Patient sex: M
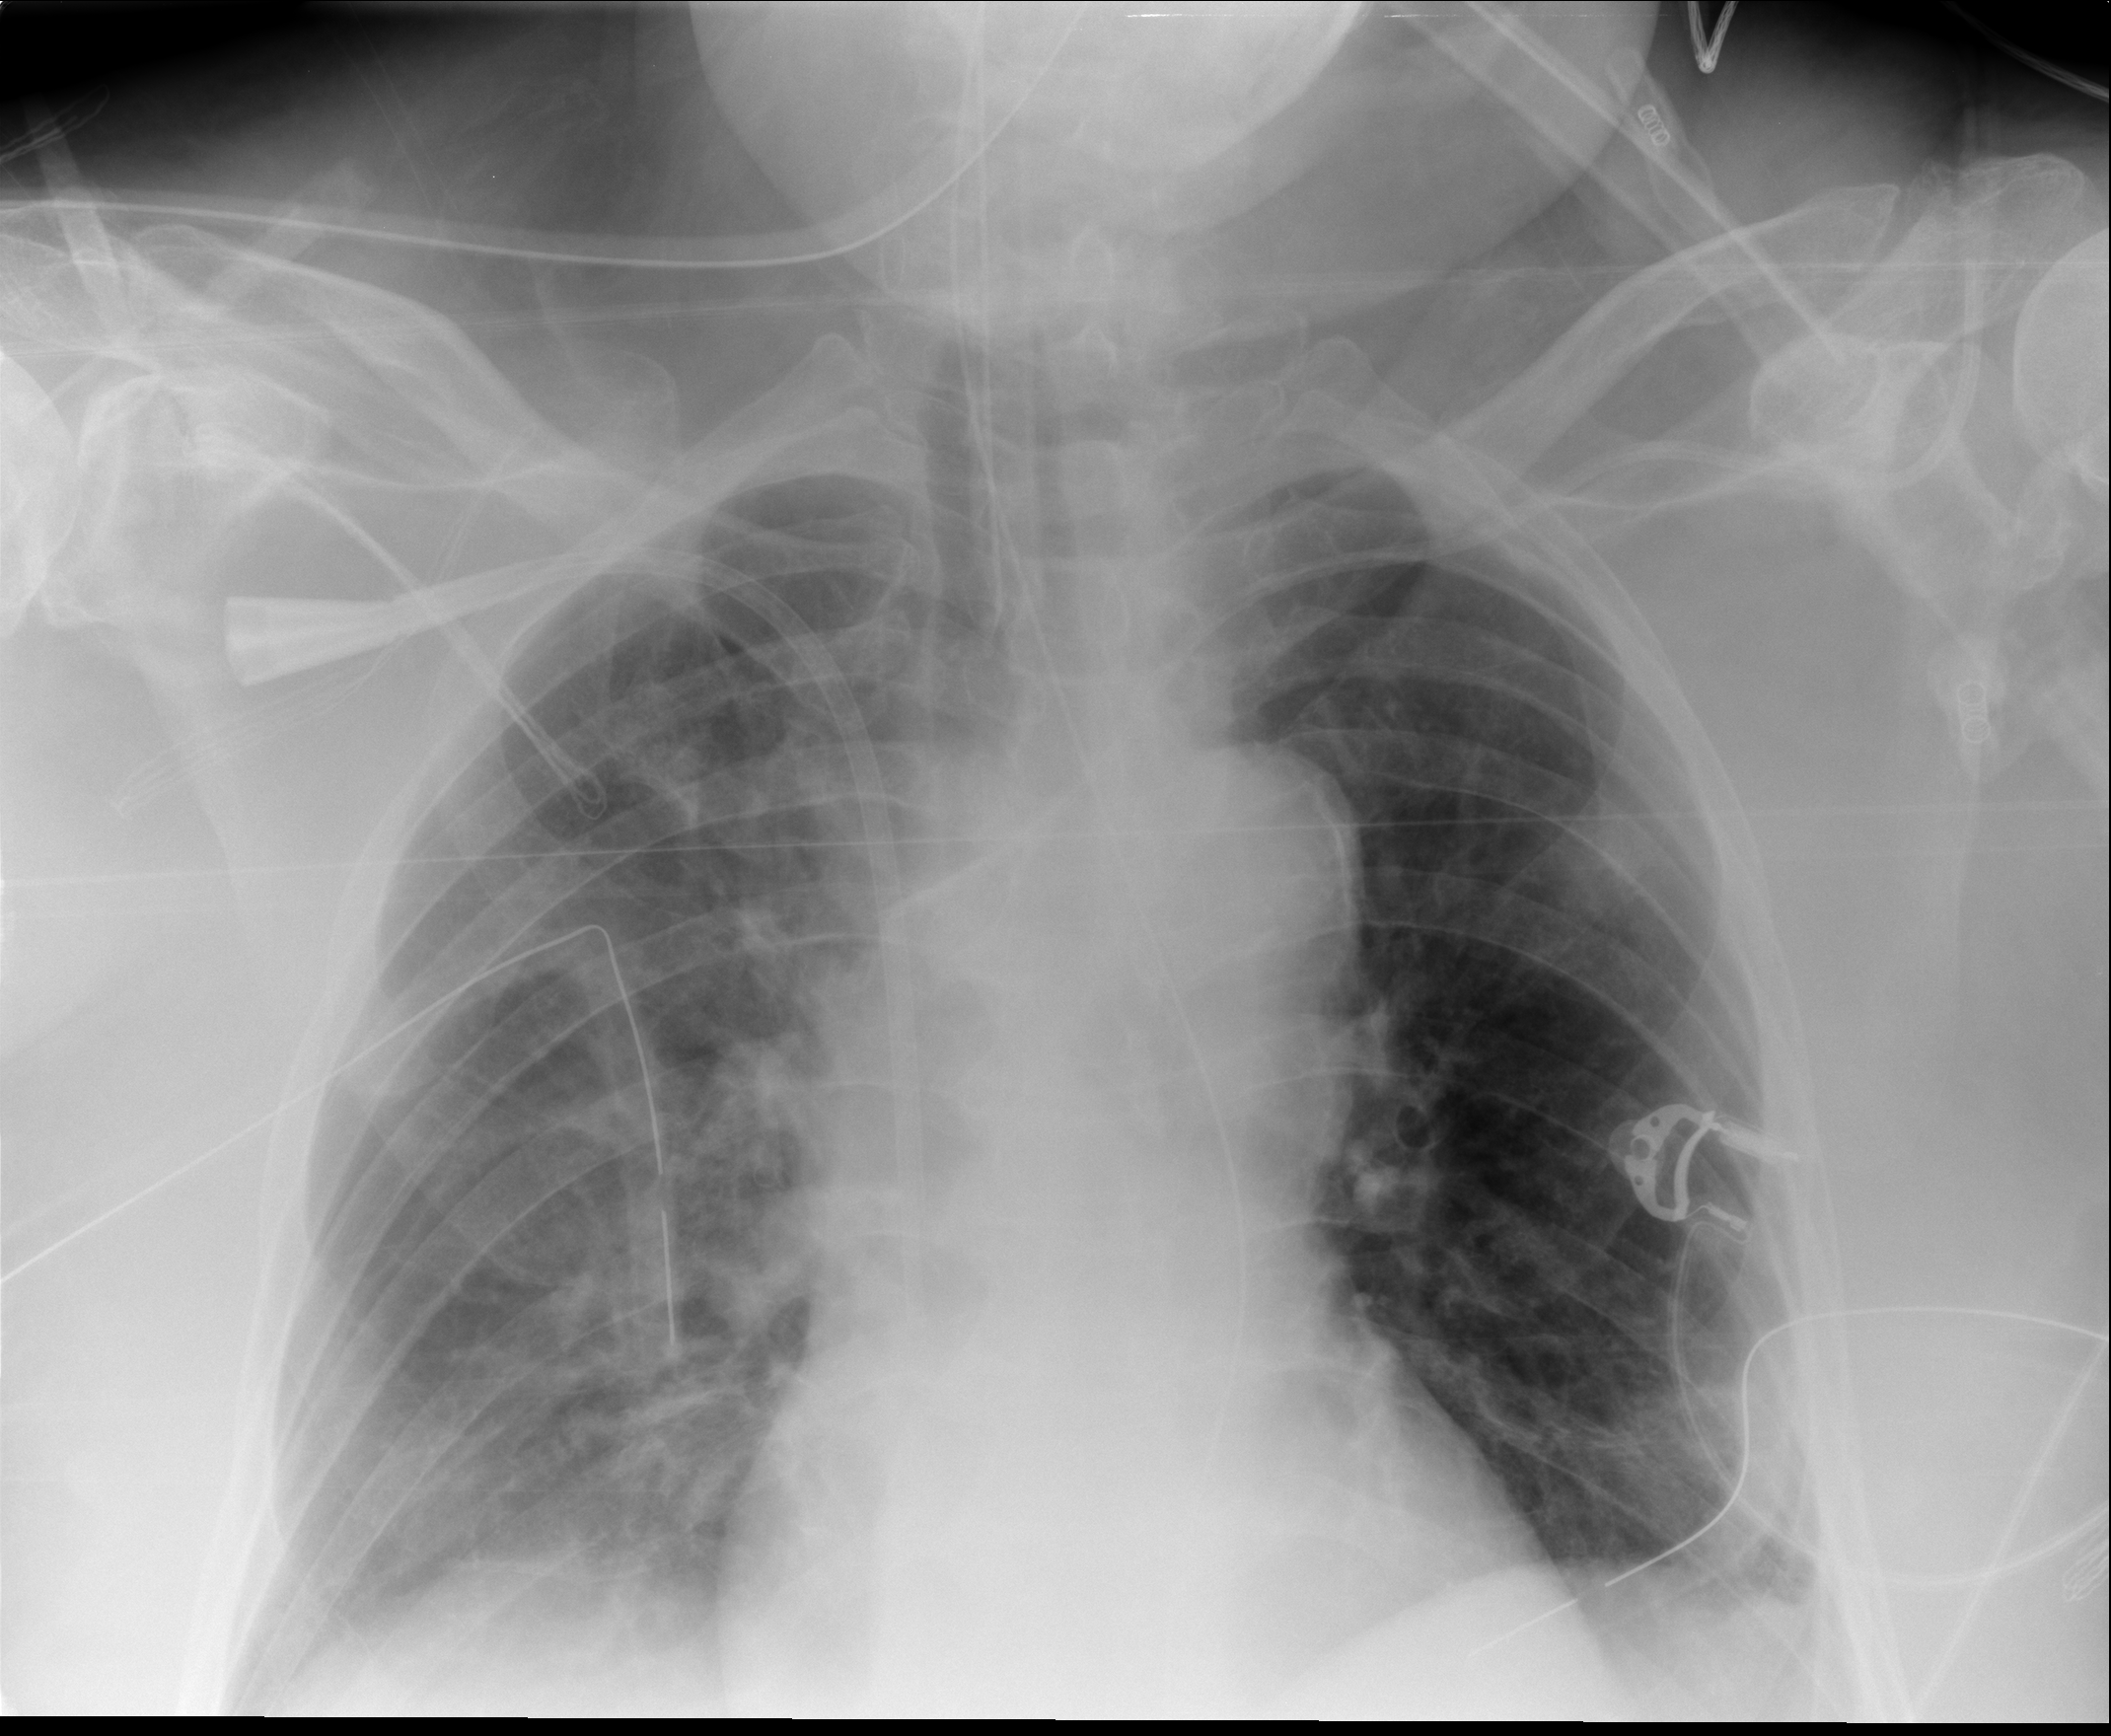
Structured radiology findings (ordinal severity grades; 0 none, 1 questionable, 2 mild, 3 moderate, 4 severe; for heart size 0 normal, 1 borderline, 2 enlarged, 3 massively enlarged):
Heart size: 0
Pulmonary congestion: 2
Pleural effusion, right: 1
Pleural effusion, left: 0
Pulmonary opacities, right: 0
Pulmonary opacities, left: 1
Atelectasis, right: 2
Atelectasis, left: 2